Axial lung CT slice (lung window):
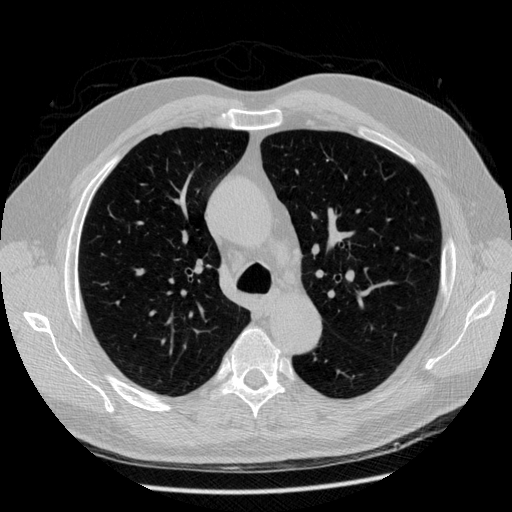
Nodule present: no